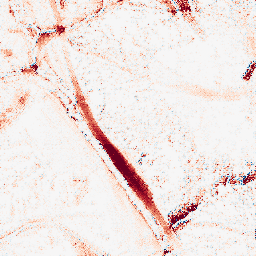
Category: morphological
Decomposition family: morphological_ellipse
Decomposition parameters: operation: opening
width: 20
height: 30
Upsampling method: regularized
Upsampling parameters: scale: 2
lambda_reg: 0.1
Upsampling scale: 2